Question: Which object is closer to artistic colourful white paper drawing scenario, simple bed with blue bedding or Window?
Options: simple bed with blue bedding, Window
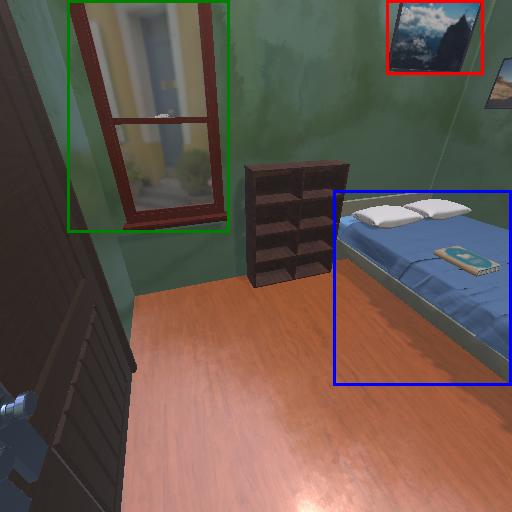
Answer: simple bed with blue bedding